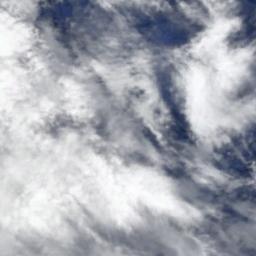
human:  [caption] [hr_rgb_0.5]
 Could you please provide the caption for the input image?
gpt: The stratus clouds are located above the surface of the sea .

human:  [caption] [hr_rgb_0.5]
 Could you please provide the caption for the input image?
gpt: The white cloud is above blue sea .

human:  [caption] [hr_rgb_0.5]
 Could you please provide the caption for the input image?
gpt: Thick white clouds cover the blue sea .

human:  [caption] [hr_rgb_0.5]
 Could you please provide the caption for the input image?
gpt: There is a little thin cloud above the brown farmland .

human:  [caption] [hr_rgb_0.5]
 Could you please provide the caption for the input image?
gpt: There are many thick white clouds over a blue sea .